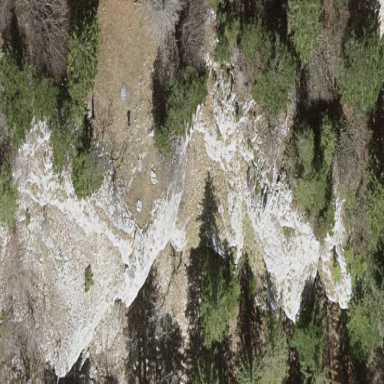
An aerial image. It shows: Landscape dominated by bare rock.